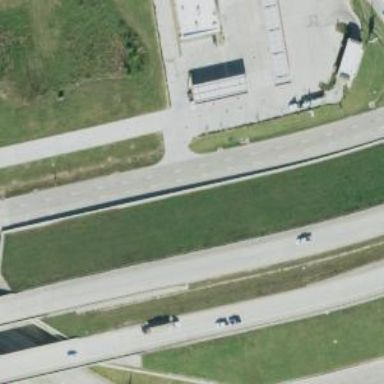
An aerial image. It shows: Secondary road with frontage road.